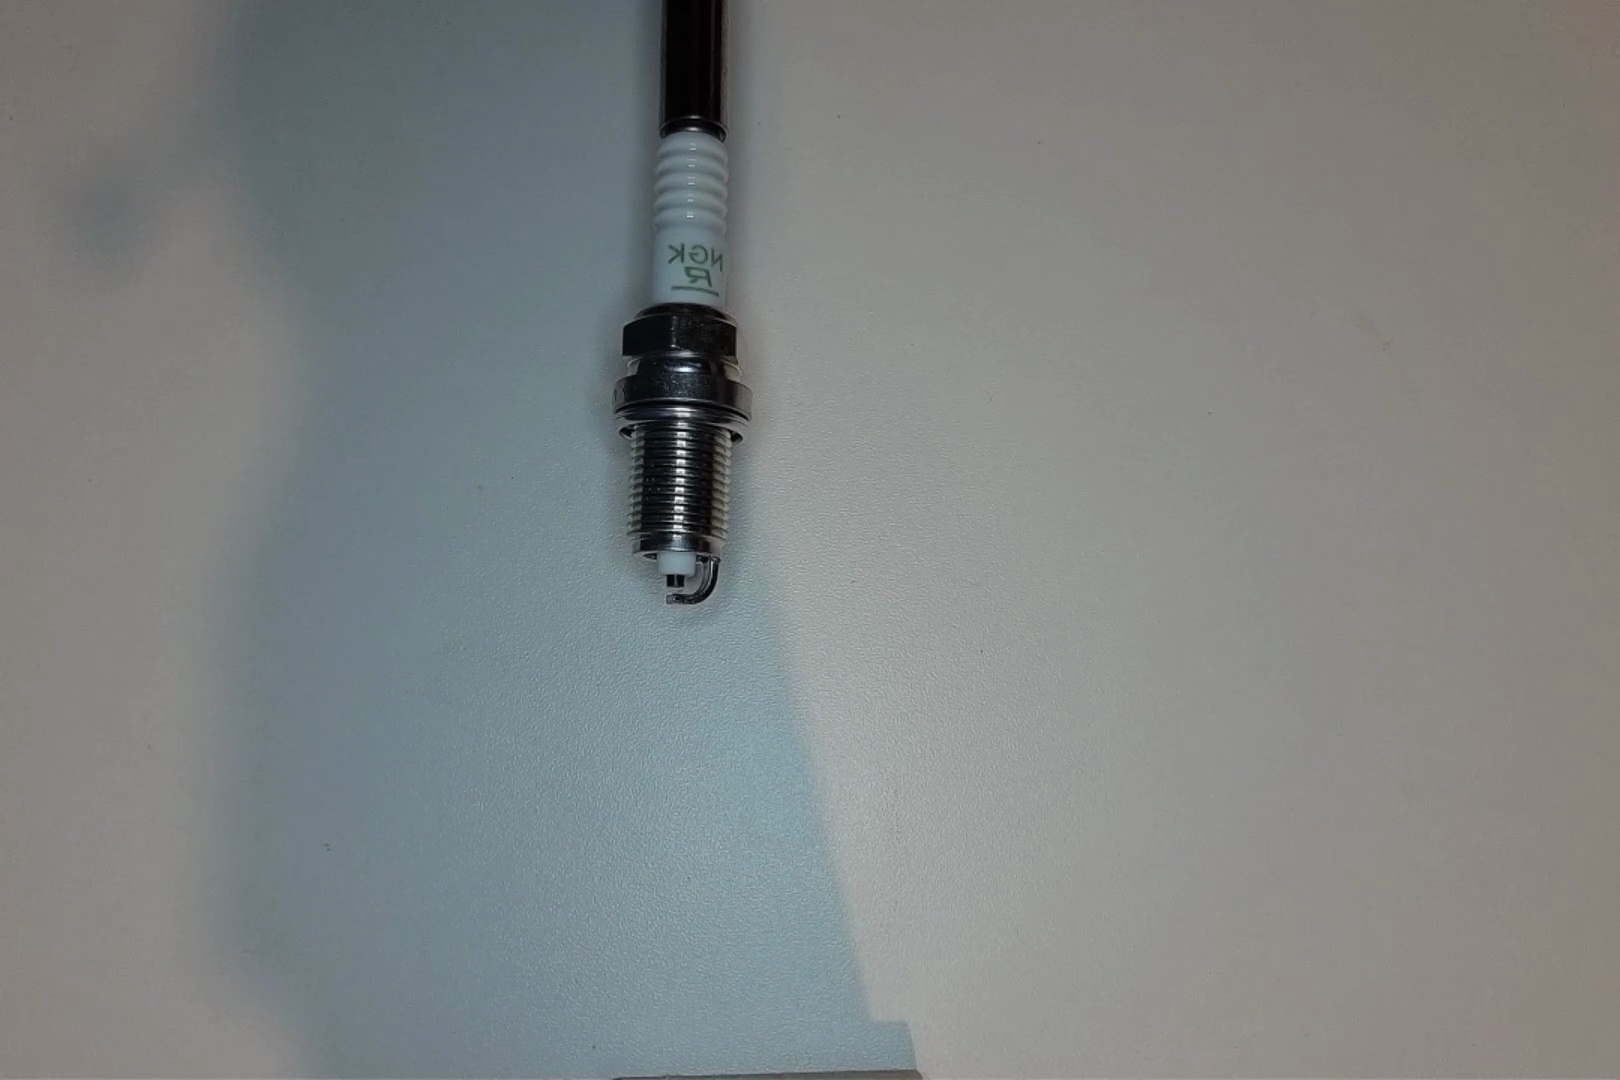
Label: no anomaly